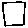
Label: square